Question: I'm trying to load a modal with Angular and then fill it with a template.
The problem is that the inputs are overshooting the modal - here is a screenshot of the problem:

Here is the code for the modal instantiation:
'''
$scope.logInOpen = function () {
console.log($modal);
var modalInstance = $modal.open({
templateUrl: '../views/login.html',
controller: 'AuthController',
size: 'sm'
});
modalInstance.result.then(function () {
console.log($scope.modalInstance);
}, function () {
$log.info('Modal dismissed at: ' + new Date());
$scope.modalInstance = null;
});
}
'''
and here is the /view/login.html
'''
<div class="container">
<div class="row">
<div class="col-md-6 col-lg-2">
<form ng-submit="logIn()" style="margin-top:30px;">
<h3>Log In</h3>
<div class="form-group">
<input type="text"
class="form-control"
placeholder="Email"
ng-model="user.username"></input>
</div>
<div class="form-group">
<input type="password"
class="form-control"
placeholder="Password"
ng-model="user.password"></input>
</div>
<button type="submit" class="btn btn-success">Log In</button>
<button class="btn btn-warning" ng-click="cancel()">Cancel</button>
<span ><small> Forgot Password</small></span>
</form>
<div class="row">
<div ng-show="error" class="alert alert-danger">
<span>{{ error.message }}</span>
</div>
</div>
</br><br>
</div><!-- closes .col-md-6 -->
</div><!-- closes .row -->
</div><!-- closes .container -->
'''
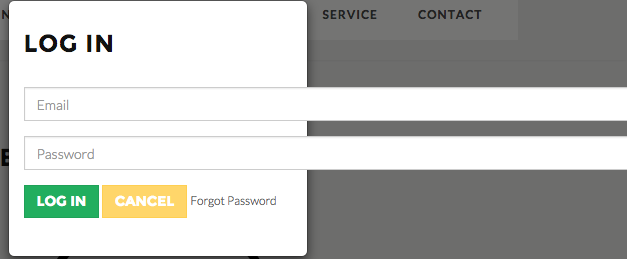
Answer: It's because you have them in a modal - in a . Try removing the class from the modal.
has static widths and not percentages. This is why it's overflowing.